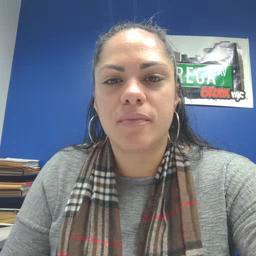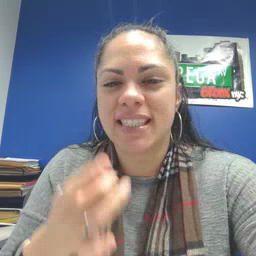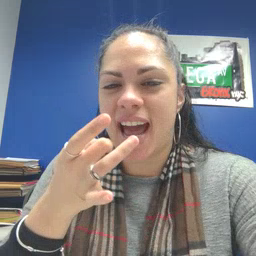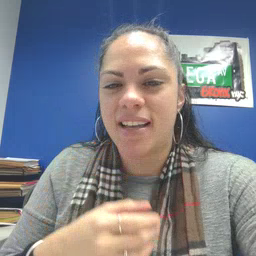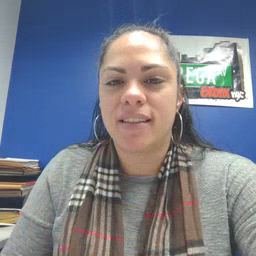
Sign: snack